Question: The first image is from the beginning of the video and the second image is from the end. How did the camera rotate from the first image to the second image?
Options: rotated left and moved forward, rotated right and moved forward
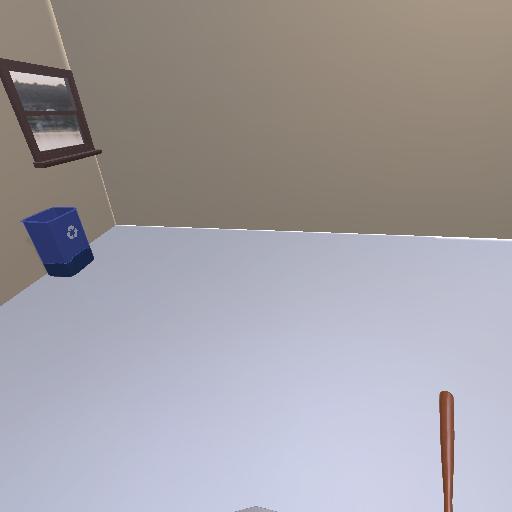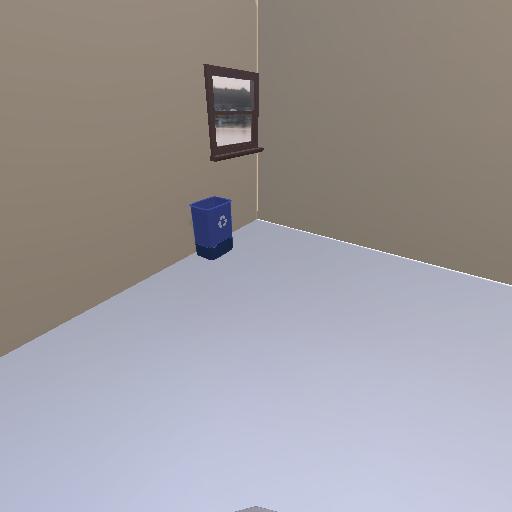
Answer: rotated left and moved forward